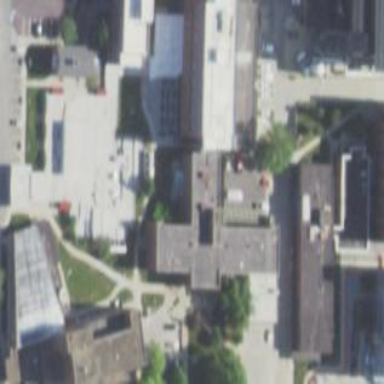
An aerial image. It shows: Hospital building.